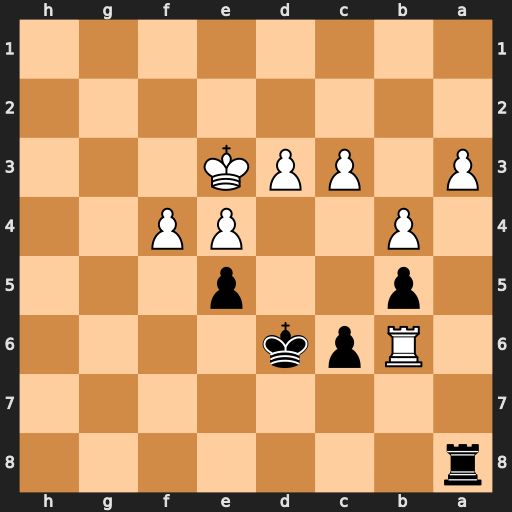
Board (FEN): r7/8/1Rpk4/1p2p3/1P2PP2/P1PPK3/8/8
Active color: b
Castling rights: -
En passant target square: -
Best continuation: Kc7 Rxc6+ Kxc6 fxe5 Rxa3